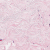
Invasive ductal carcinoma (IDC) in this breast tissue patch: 0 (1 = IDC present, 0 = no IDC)